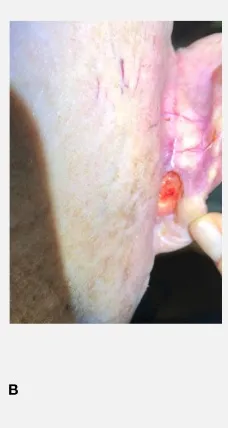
Case 2. Partial response at C10 of sonidegib.
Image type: medical_photograph (skin_photograph)